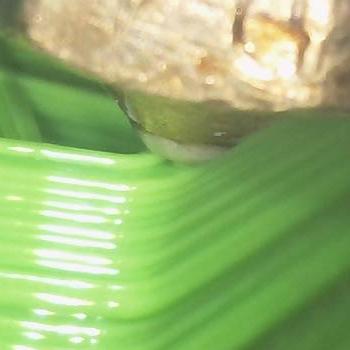
Flow rate: 62%